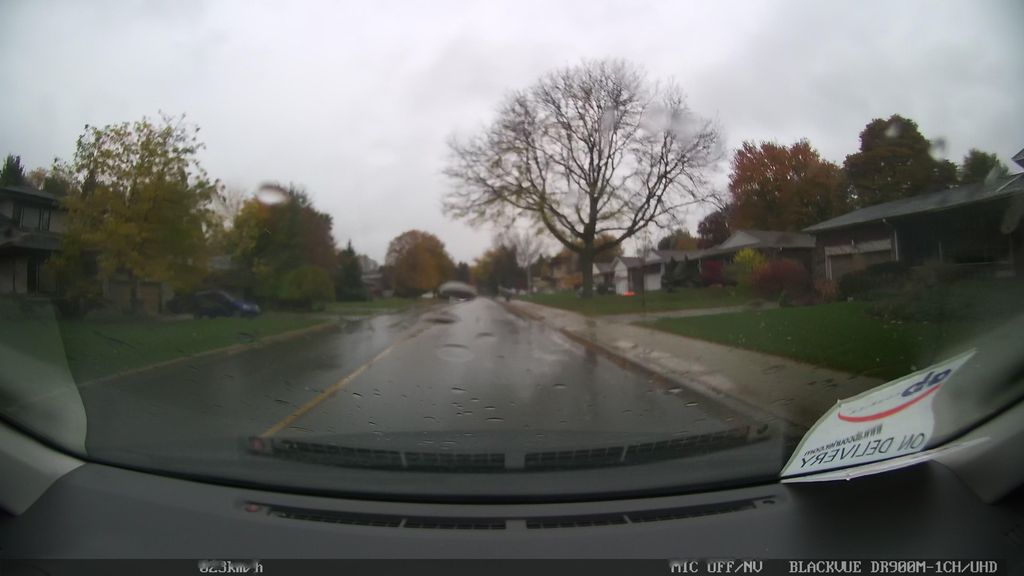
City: toronto